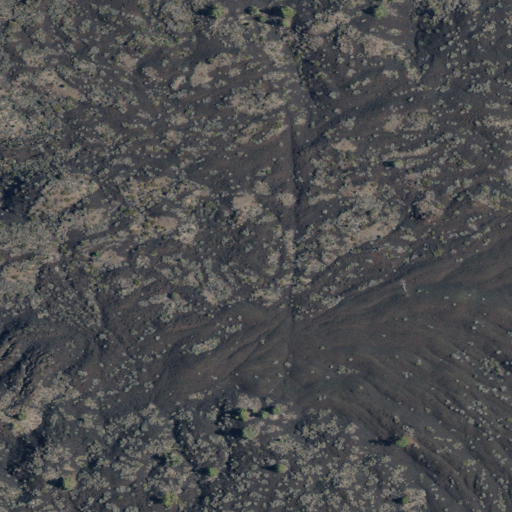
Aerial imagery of lava area in California named Schonchin Flow containing shrub and grassland